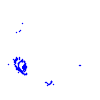
Particle: kaon